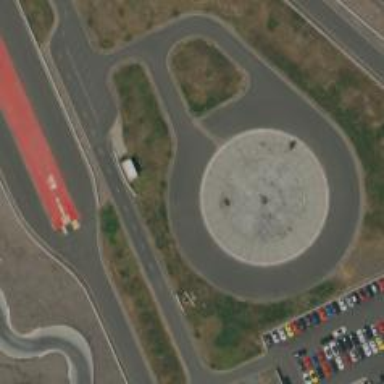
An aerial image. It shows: Raceway for motor sports.